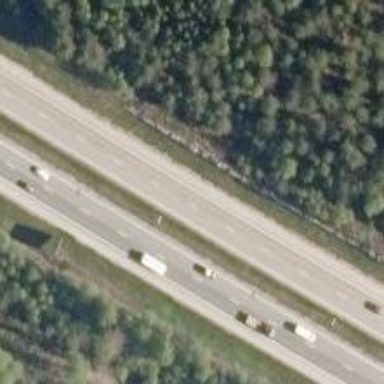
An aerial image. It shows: Asphalt motorway.